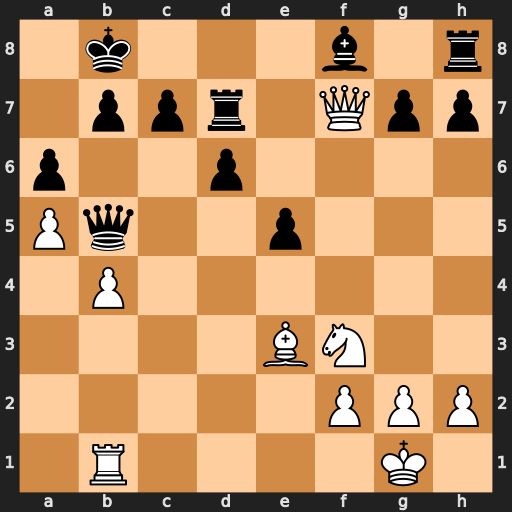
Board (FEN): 1k3b1r/1ppr1Qpp/p2p4/Pq2p3/1P6/4BN2/5PPP/1R4K1
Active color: w
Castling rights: -
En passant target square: -
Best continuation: Qe8+ Rd8 Qxd8#